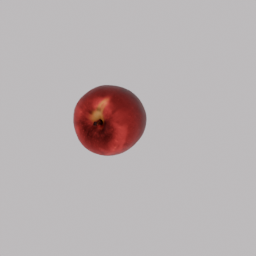
Label: nature